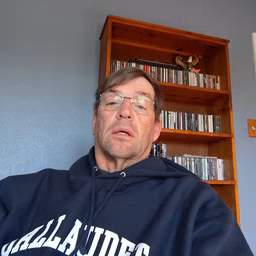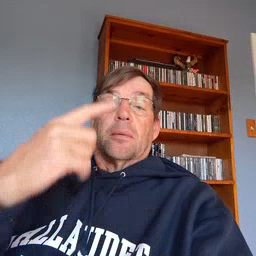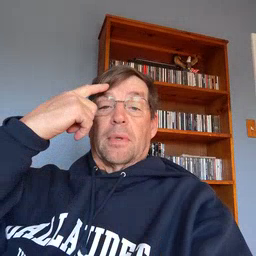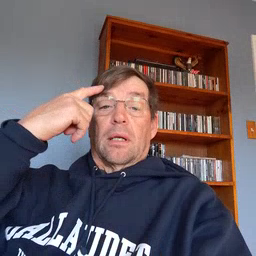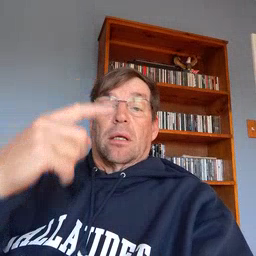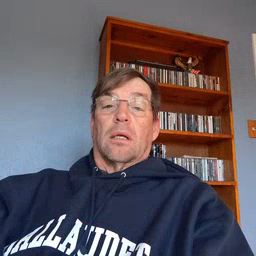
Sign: penny